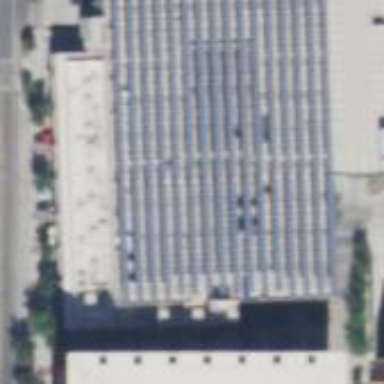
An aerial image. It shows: Solar photovoltaic panel generator on the roof of building.